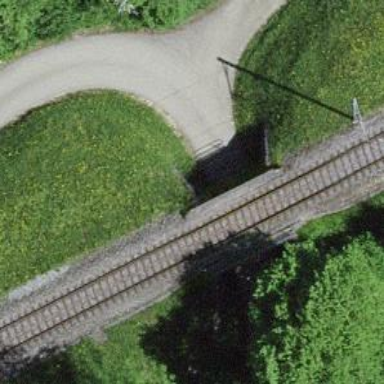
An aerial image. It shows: Bridge over electrified railway with contact lines.